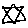
Label: star